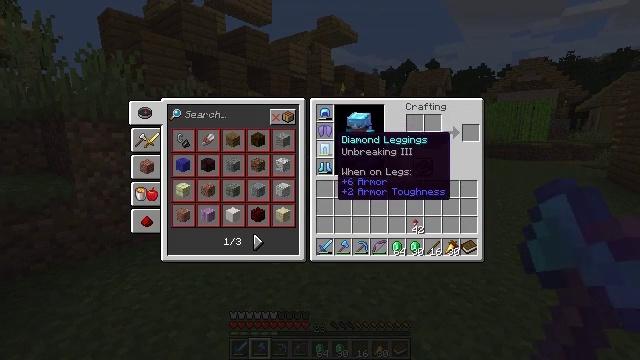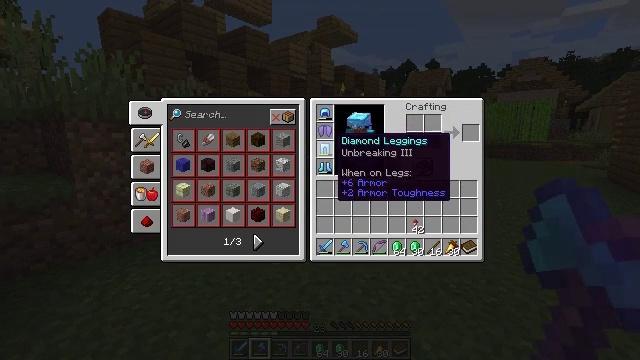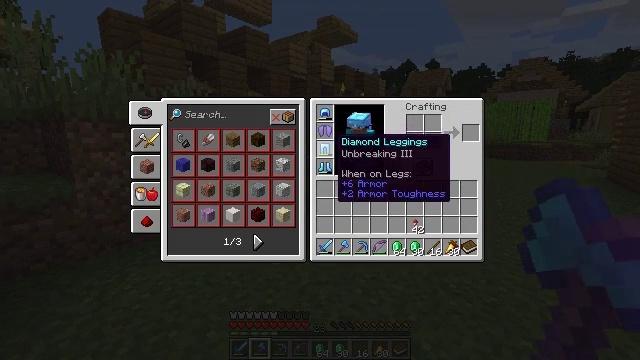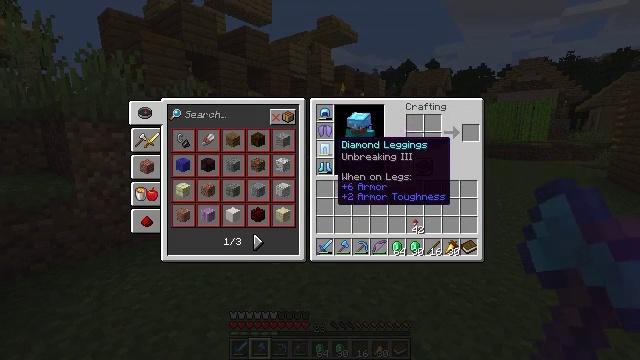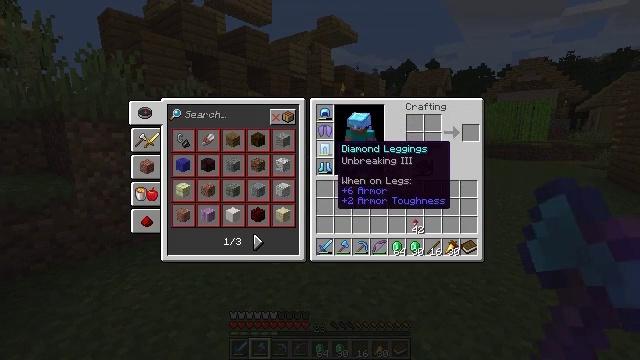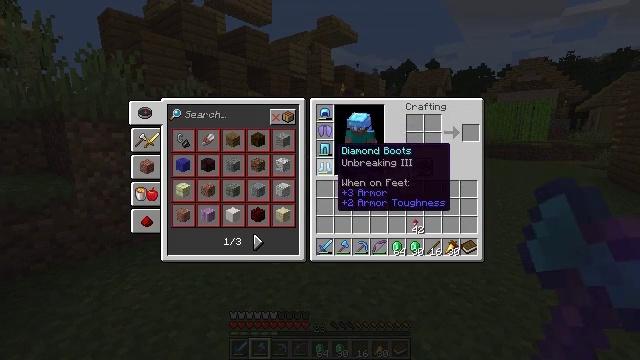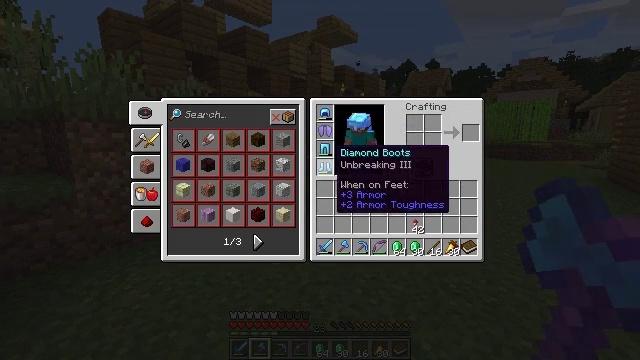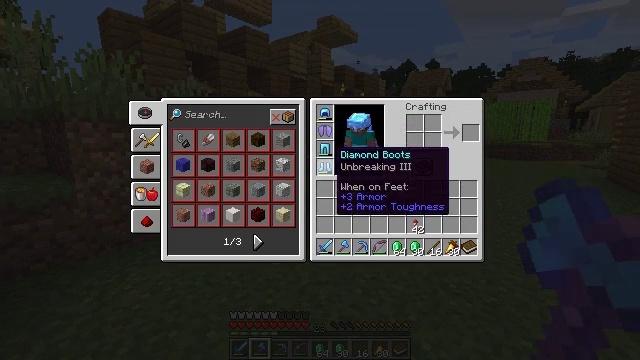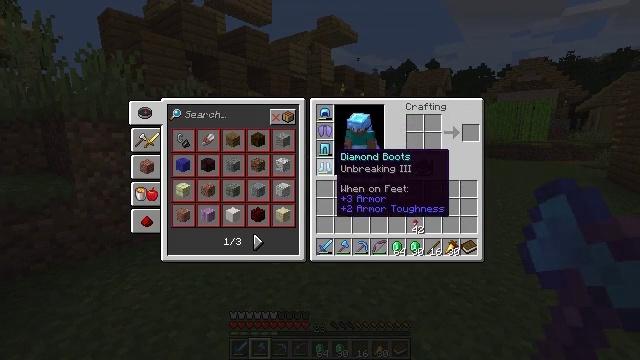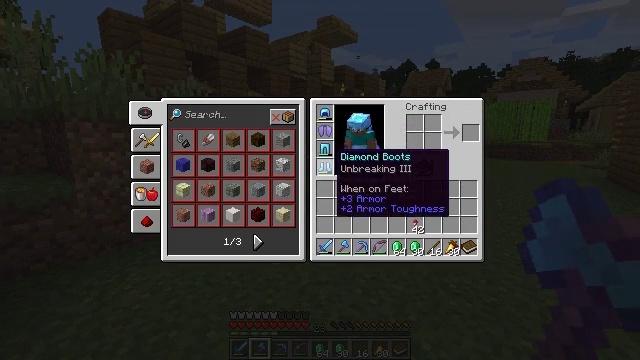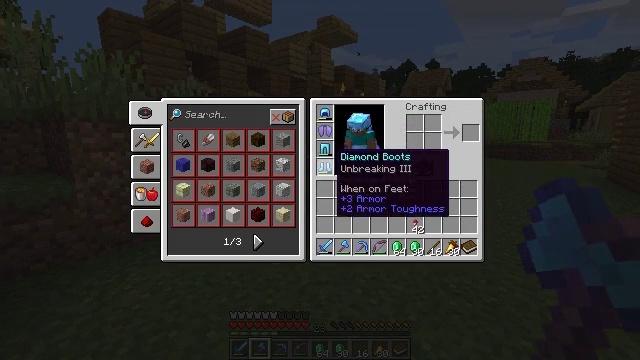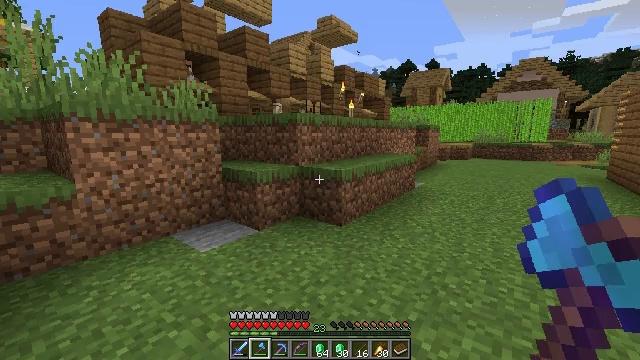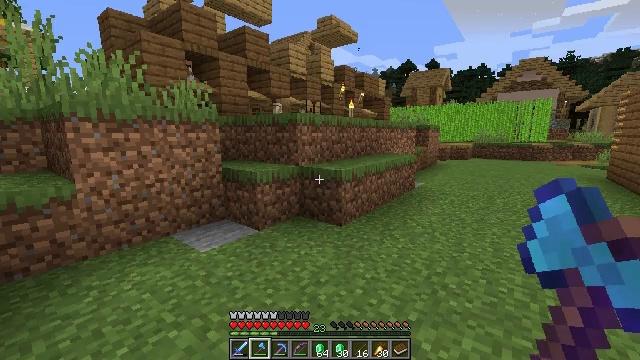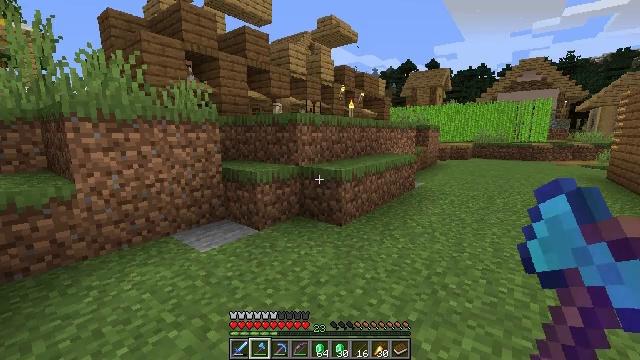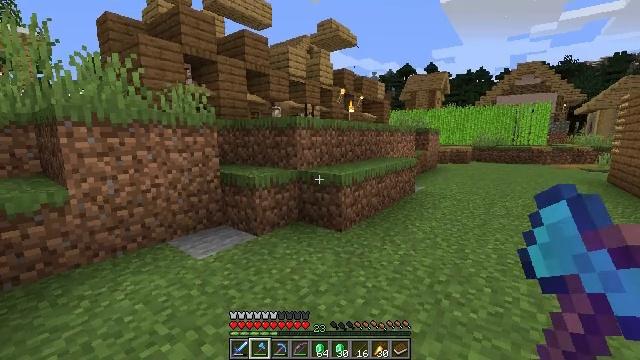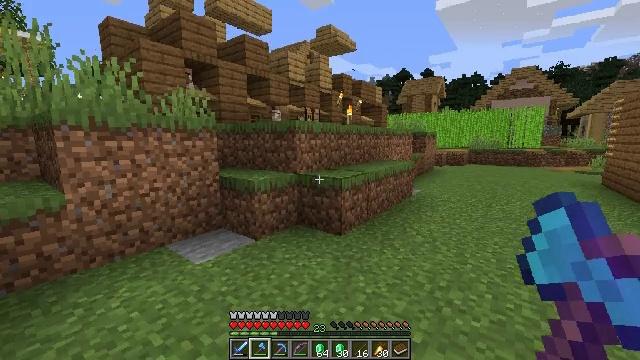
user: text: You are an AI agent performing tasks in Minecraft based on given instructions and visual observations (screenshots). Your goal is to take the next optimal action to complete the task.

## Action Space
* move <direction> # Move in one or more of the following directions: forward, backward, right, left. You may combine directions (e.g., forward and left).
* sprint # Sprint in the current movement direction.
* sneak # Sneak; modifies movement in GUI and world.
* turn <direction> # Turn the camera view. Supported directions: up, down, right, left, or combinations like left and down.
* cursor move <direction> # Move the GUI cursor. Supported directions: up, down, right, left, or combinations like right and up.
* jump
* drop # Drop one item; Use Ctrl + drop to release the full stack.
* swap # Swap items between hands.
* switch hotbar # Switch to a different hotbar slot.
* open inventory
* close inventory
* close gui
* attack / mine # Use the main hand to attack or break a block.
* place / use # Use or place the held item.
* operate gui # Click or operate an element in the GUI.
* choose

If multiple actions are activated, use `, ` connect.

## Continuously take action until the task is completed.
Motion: motion action
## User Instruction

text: Make a bookshelf using three books and six planks.
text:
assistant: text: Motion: no_op
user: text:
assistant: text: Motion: no_op
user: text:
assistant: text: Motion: no_op
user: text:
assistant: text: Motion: no_op
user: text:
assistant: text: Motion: no_op
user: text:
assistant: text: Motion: no_op
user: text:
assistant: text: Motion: no_op
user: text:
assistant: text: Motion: no_op
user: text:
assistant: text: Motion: no_op
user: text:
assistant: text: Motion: no_op
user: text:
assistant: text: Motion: no_op
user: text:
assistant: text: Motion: close gui
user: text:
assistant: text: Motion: open inventory
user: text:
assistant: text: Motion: move forward, sprint
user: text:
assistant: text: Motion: move forward, sprint
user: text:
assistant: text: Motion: move forward, sprint
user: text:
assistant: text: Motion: move forward, sprint
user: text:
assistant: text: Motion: move forward, sprint
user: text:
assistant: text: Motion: move forward, sprint
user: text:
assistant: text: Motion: move forward, sprint
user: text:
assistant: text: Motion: move forward, sprint, turn right
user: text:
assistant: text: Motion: move forward, sprint
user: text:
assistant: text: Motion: move forward, sprint
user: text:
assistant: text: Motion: move forward, sprint
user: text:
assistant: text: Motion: move forward, sprint, jump
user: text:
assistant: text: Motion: move forward, sprint, jump
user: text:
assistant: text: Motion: move forward, sprint, jump
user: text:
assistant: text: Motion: move forward, sprint, turn right and down, jump
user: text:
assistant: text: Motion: move forward, sprint, turn right, jump
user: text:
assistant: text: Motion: move forward, sprint, jump